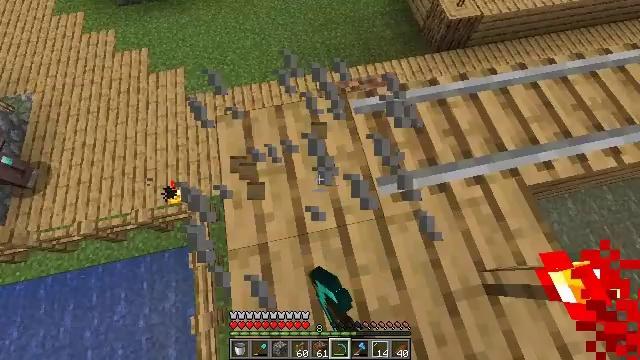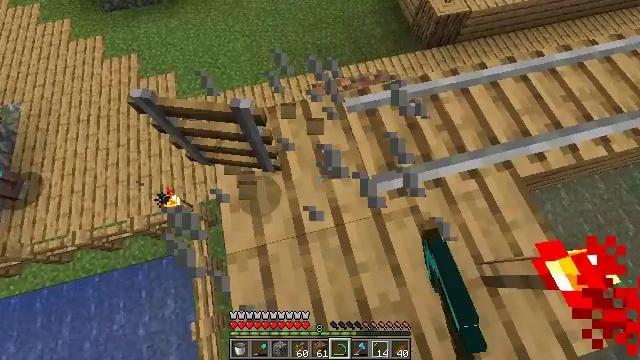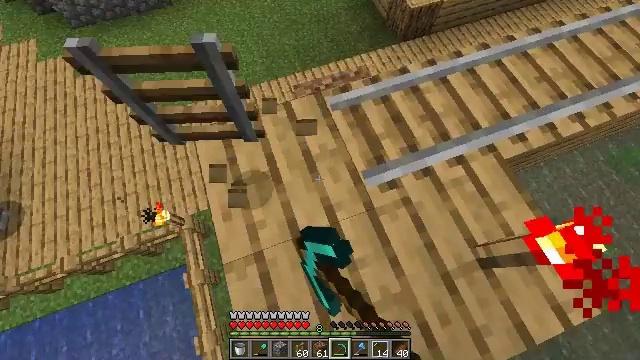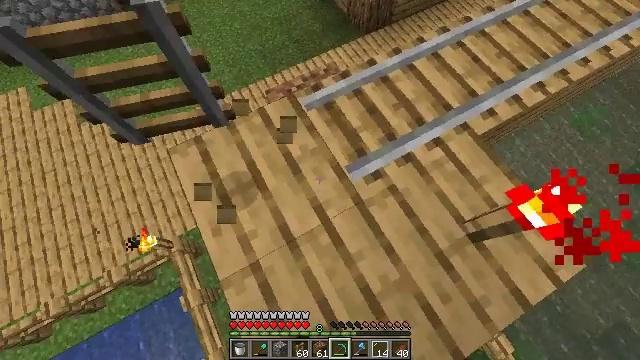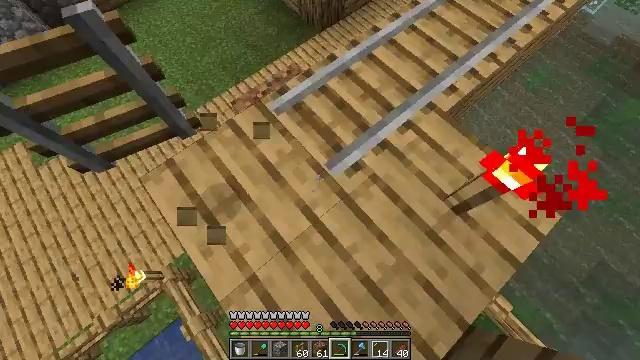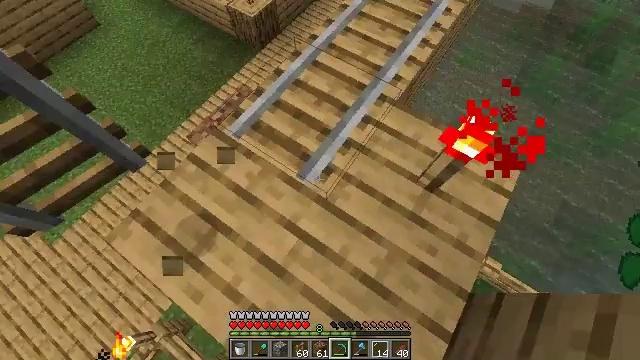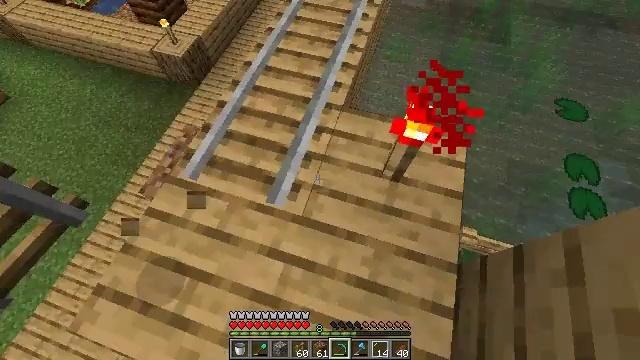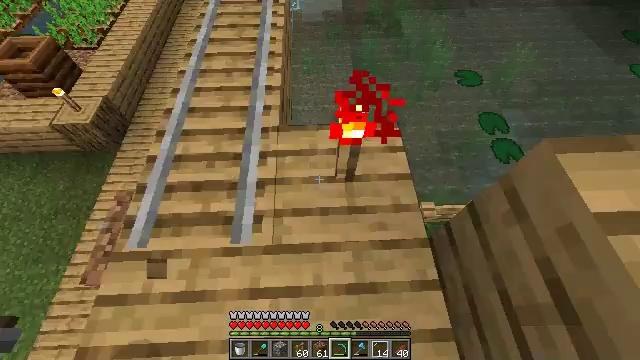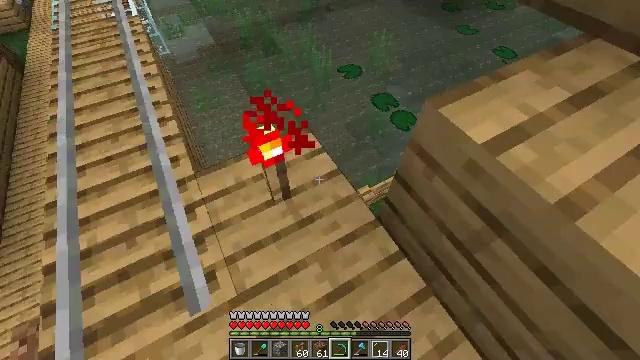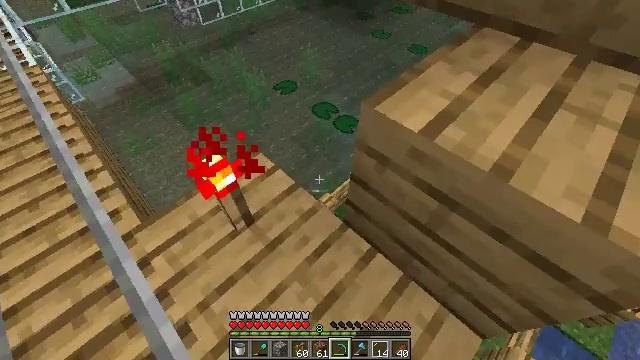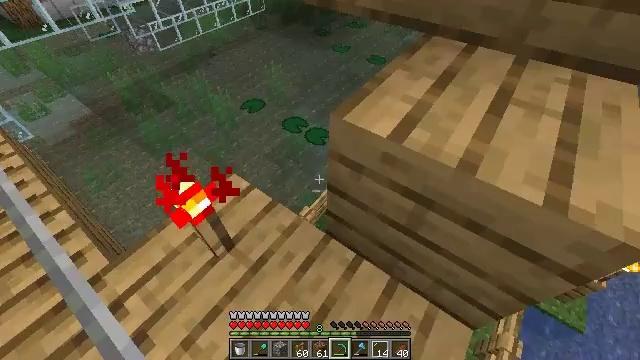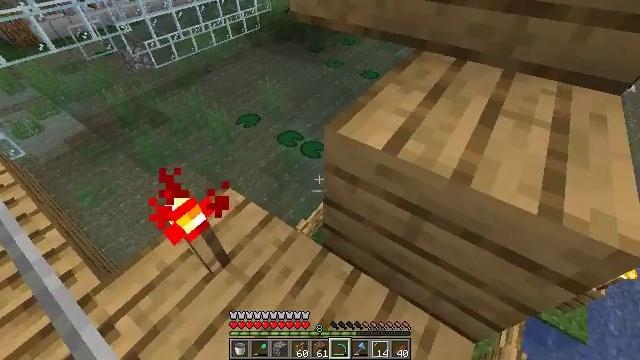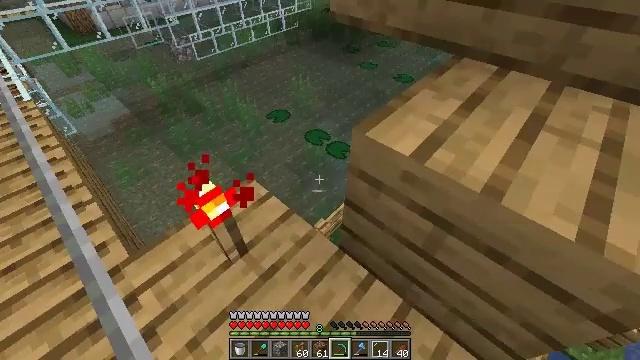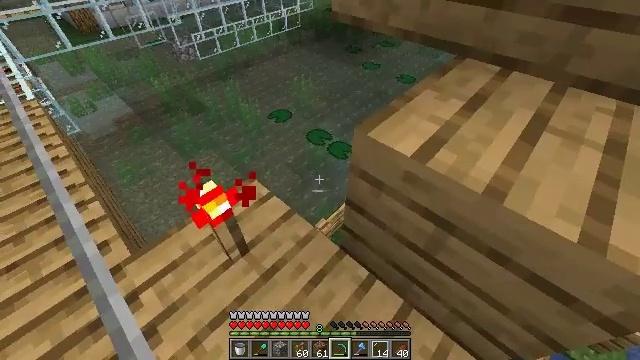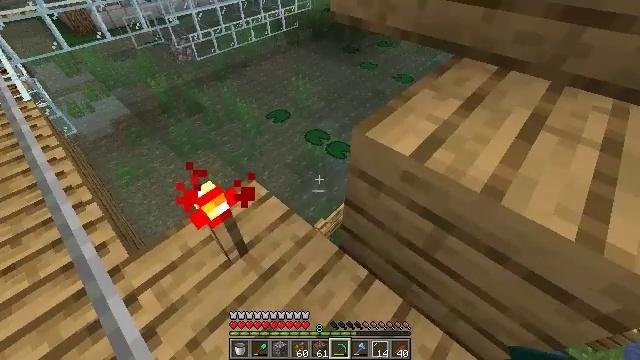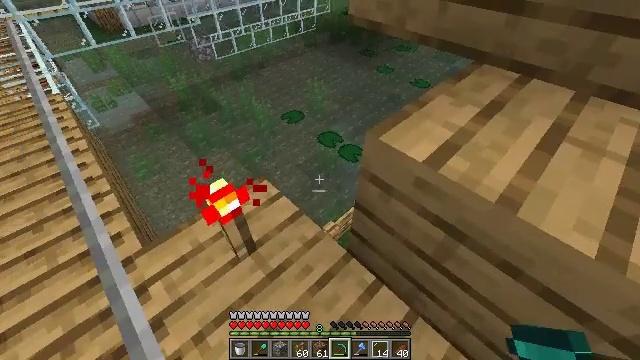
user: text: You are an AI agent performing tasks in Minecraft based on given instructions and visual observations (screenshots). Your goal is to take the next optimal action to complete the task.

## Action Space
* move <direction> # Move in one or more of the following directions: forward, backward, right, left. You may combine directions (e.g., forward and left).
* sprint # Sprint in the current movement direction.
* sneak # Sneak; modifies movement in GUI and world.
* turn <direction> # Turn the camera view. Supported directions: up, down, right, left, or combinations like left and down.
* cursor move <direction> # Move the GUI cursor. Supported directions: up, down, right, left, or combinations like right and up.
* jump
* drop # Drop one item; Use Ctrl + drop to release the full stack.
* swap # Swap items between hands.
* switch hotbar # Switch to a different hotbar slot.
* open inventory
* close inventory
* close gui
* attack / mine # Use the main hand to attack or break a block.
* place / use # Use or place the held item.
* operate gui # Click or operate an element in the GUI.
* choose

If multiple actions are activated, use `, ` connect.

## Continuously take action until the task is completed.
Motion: motion action
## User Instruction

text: Gather the redstone torch.
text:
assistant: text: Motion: turn right, attack / mine
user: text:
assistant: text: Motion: turn right, attack / mine
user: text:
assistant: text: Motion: turn right
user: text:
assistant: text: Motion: turn right
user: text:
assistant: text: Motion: turn right and up
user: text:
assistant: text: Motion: turn right and up
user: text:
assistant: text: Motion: turn right and up
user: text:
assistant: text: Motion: turn right and up
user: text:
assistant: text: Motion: turn right and up
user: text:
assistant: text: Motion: turn right and up
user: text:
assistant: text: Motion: turn right and up
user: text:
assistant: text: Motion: turn left
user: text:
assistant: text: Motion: no_op
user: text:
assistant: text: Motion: no_op
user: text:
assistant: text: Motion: turn left
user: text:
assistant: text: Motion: turn left
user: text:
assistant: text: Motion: turn left and down
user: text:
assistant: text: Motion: turn left and down
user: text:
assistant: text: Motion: turn left
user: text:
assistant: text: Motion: turn left
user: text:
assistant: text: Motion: no_op
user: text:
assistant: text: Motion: turn down
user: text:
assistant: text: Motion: turn down
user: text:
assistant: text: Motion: no_op
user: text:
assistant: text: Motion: attack / mine
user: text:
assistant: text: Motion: attack / mine
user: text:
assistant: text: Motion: turn right and down, attack / mine
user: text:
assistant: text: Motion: move forward and move left, turn right and down
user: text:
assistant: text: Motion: move forward and move left, turn right and down
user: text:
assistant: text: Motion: move forward and move left, turn right and down